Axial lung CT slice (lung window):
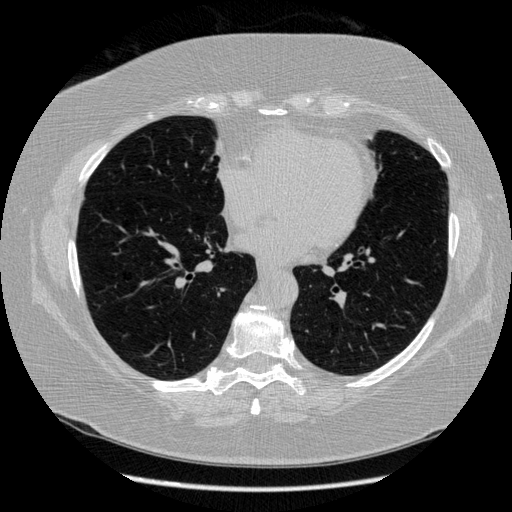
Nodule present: no